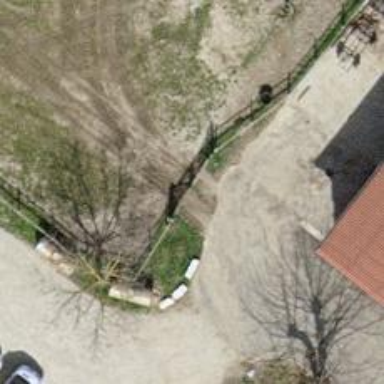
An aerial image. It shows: Fence.